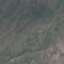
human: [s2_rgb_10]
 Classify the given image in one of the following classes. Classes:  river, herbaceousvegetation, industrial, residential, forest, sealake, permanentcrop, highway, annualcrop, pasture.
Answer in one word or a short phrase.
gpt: HerbaceousVegetation